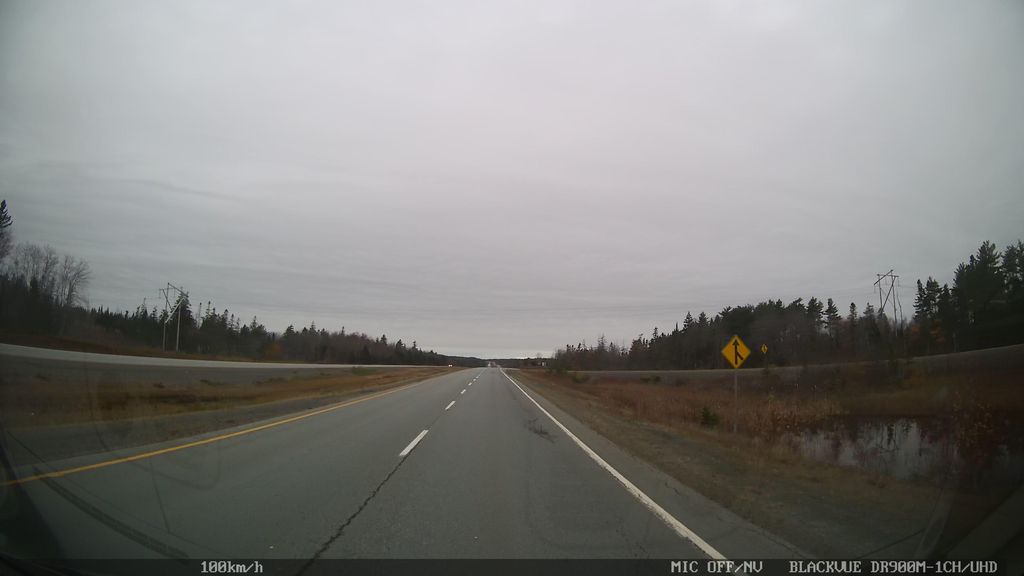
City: halifax